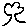
Label: tree